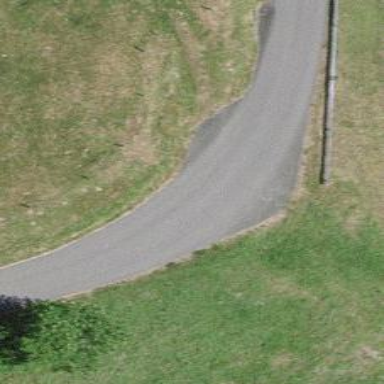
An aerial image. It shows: Passing place on the road.